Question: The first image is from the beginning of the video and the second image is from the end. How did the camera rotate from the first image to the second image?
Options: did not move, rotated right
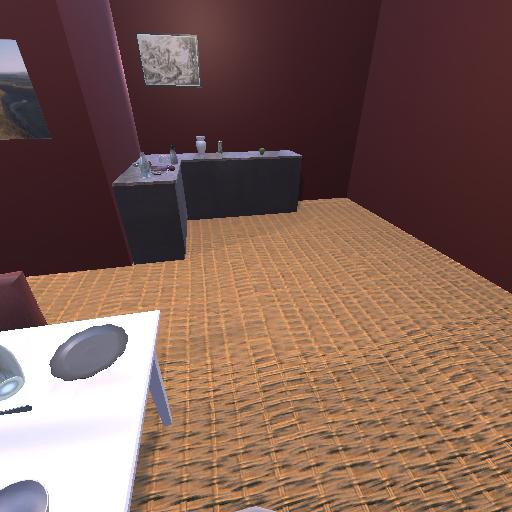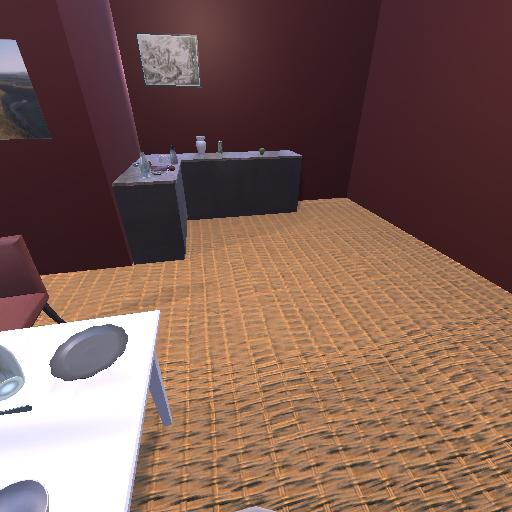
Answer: did not move